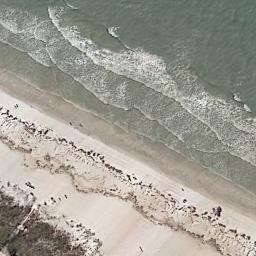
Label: beach